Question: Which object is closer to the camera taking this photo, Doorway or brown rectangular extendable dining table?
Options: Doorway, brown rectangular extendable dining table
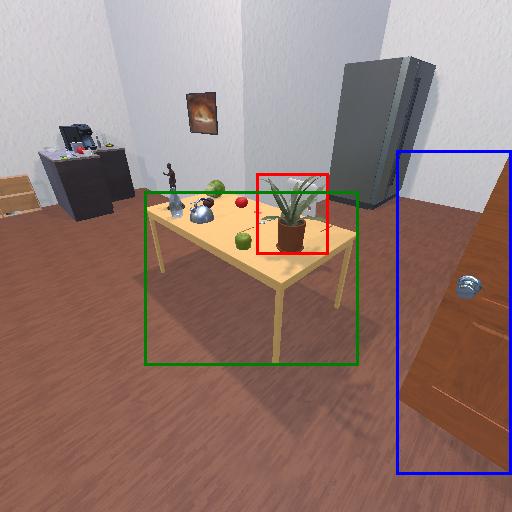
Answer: Doorway